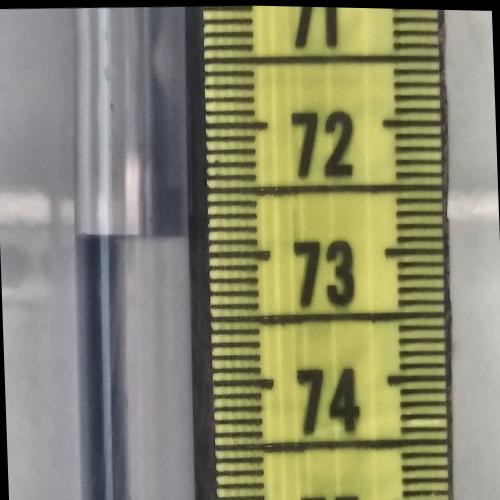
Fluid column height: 72.9 cm